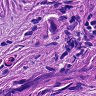
Metastatic tissue present: yes